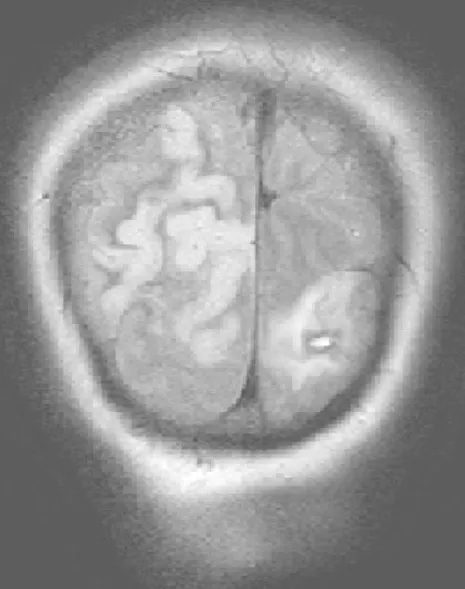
Primary coronal T2-weighted FLAIR image.
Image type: radiology (mri)